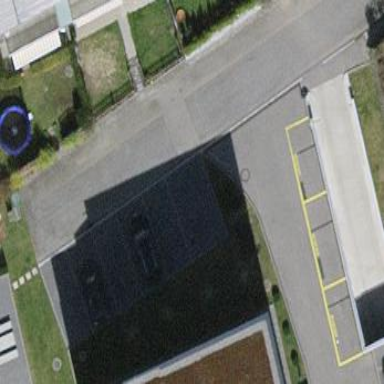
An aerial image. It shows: Street side parking area.